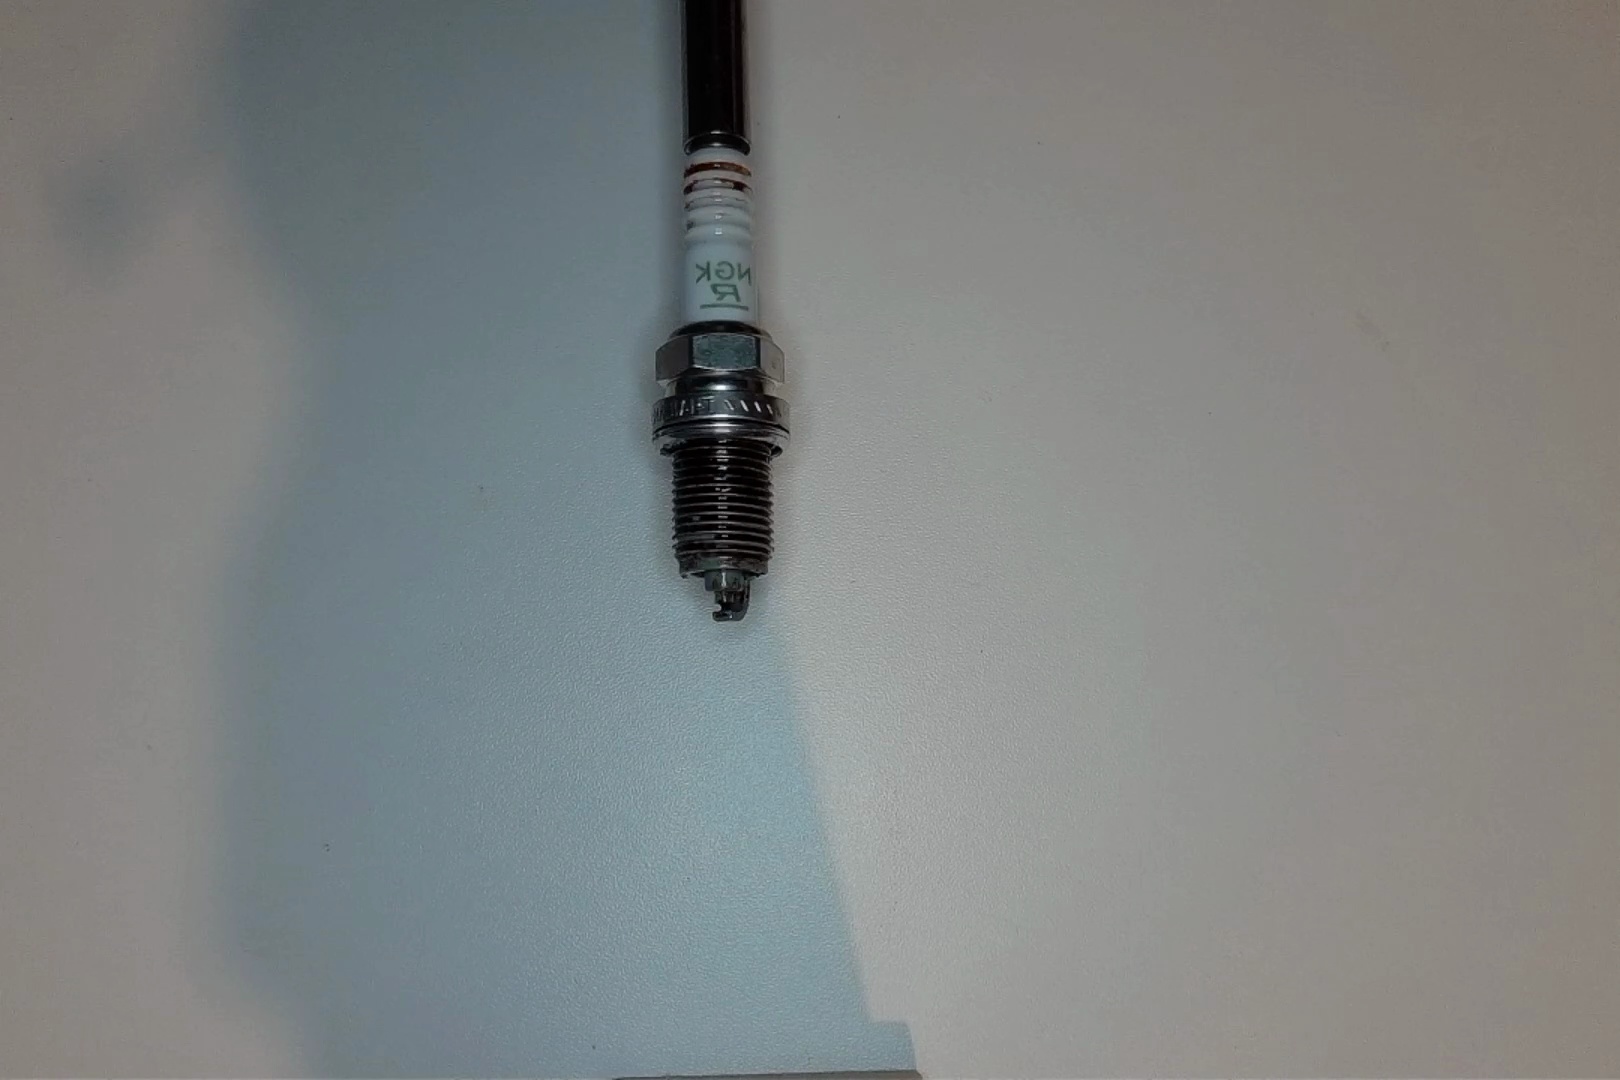
Label: anomaly